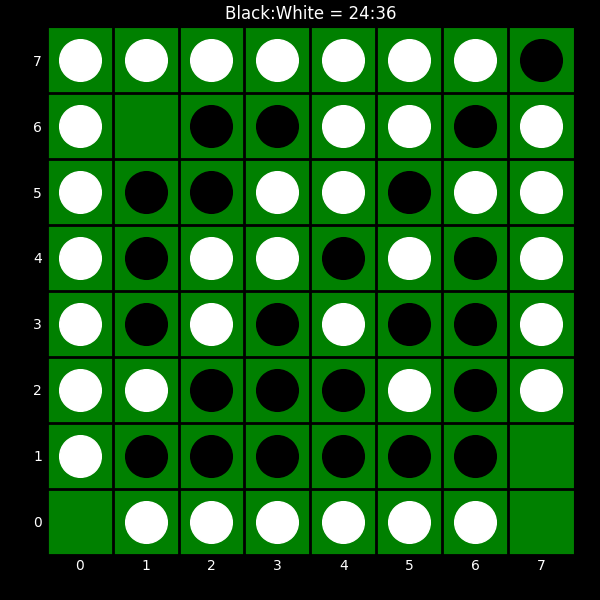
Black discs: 24
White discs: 36